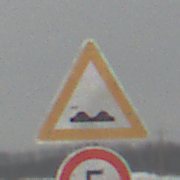
Verkehrszeichen: UnebeneFahrbahn
Zusatzzeichen unten: Geschwindigkeit5
Umgebung: Outdoor, Nature
Tageszeit: MorningAfternoon
Wetter: Overcast
Licht: Natural
Jahreszeit: Winter
Kontrast: LowContrast